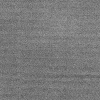
Atmospheric dust classification: dusty